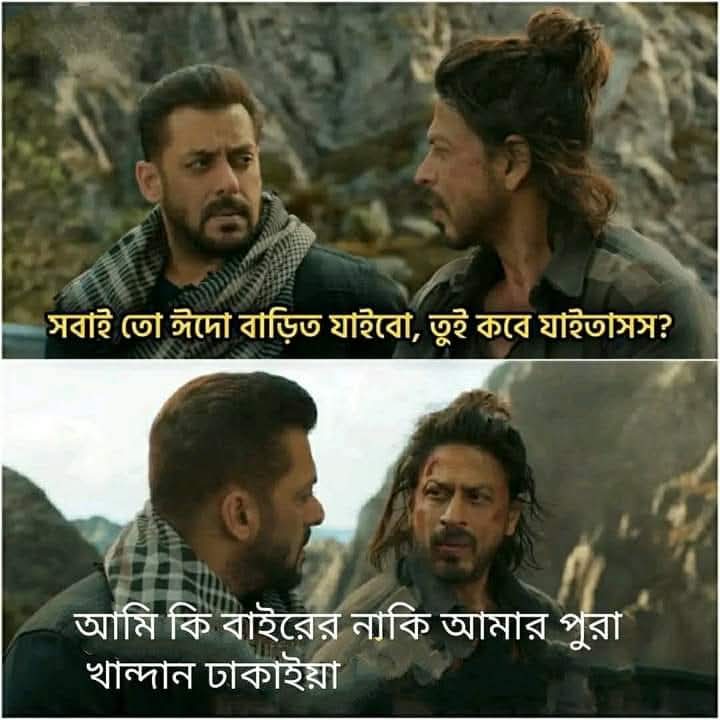
Text: সবাই তো ঈদো বাড়িত যাইবো, তুই কবে যাইতাসস?
আমি কি বাইরের নাকি আমার পুরা খান্দান ঢাকাইয়া
Label: Non Hate